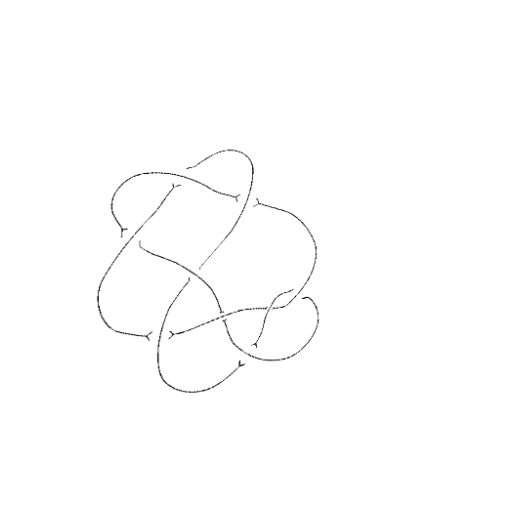
Crossing number: 9